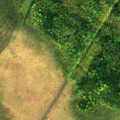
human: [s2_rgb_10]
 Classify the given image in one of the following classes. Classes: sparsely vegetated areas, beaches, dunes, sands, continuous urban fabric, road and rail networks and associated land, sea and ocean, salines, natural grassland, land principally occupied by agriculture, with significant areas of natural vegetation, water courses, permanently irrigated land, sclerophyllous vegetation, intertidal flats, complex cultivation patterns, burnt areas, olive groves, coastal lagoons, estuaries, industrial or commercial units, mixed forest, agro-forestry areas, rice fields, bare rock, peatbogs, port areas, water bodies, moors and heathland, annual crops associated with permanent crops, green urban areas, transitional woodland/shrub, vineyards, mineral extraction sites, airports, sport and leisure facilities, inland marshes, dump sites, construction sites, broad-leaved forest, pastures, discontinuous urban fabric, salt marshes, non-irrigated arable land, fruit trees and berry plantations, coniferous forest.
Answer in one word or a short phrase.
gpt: coniferous forest, mixed forest, transitional woodland/shrub, peatbogs